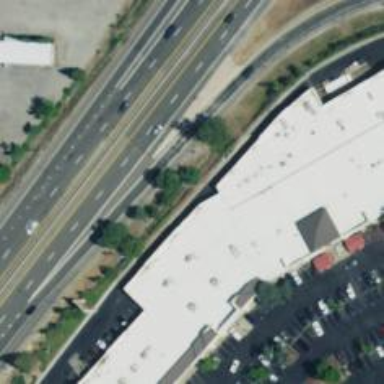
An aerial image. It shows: Retail building.